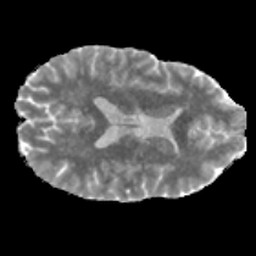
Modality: MD
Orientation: axial
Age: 46
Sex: male
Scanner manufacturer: ge
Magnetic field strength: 3 T
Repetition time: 3.335 s
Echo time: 0.0868 s